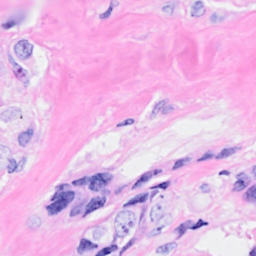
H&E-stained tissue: Breast